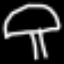
Label: mushroom